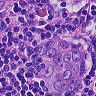
Metastatic tissue present: yes